【题型】解答题　【知识点】立体几何　【难度】easy
如图，在四棱锥 \(P-ABCD\) 中，\(PA \perp\) 平面 \(PAD\)，底面 \(ABCD\) 为矩形，\(E\) 为线段 \(PD\) 的中点，\(AB=1, PA=AD=2\)。

(1)求证：\(PB //\) 平面 \(ACE\)；

(2)求直线 \(AP\) 与平面 \(ACE\) 的夹角的正弦值。
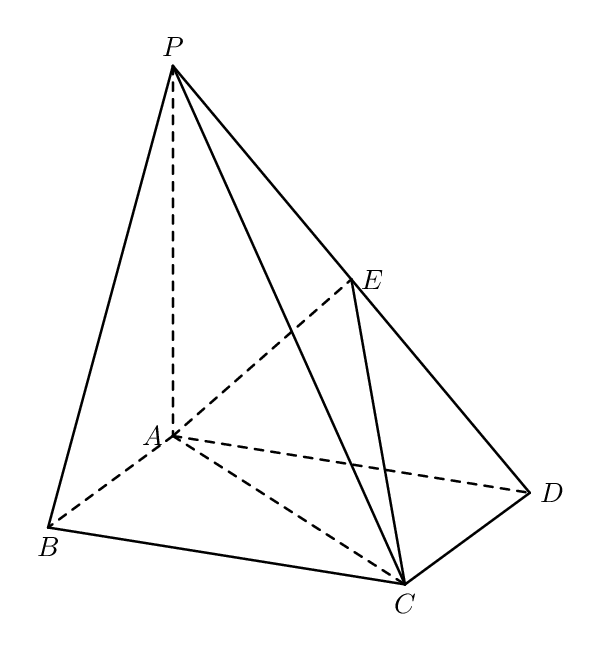
【解答】
【答案】(1)证明见解析

(2) \(\frac{\sqrt{6}}{6}\)

【知识点】证明线面平行、线面角的向量求法

【分析】（1）根据线面平行的判定定理证明 \(PB \parallel\) 平面 \(ACE\)；

（2）通过建立空间直角坐标系求出平面 \(ACE\) 的法向量，进而利用向量公式求出直线 \(AP\) 与平面 \(ACE\) 所成角的正弦值。

【详解】（1）连接 \(BD\) 交 \(AC\) 于点 \(F\)；\(E\) 是 \(PD\) 的中点，\(F\) 是 \(BD\) 中点。\(EF \parallel PB\)。

又\(\because EF \subset\) 平面 \(ACE\)，\(PB \subset\) 平面 \(ACE\)。\(\therefore PB \parallel\) 平面 \(ACE\)。

（2）建立如图所示的空间直角坐标系 \(A-xyz\)，则 \(A(0,0,0)\)，\(C(1,2,0)\)，\(E(0,1,1)\)，

\[\therefore\overrightarrow{AE} = (0,1,1),\quad \overrightarrow{AC} = (1,2,0).\]

设平面 \(ACE\) 的法向量为 \(\vec{n} = (x,y,z)\)，则
\(\begin{cases}
\vec{n} \cdot \overrightarrow{AC} = 0 \\
\vec{n} \cdot \overrightarrow{AE} = 0.
\end{cases}\)

\[
\therefore \begin{cases}
x + 2y = 0 \\
y + z = 0.
\end{cases}
\]
令 \(x = 2\)，则 \(y = -1\)，\(z = 1\)。

\(\therefore \vec{n} = (2,-1,1)\) 是平面 \(ACE\) 的一个法向量。\(\overrightarrow{AP} = (0,0,2)\)，

设直线 \(AP\) 与平面 \(ACE\) 所成角为 \(\theta\)，

则直线 \(AP\) 与平面 \(ACE\) 所成角的正弦值为
\[\sin \theta = \left| \frac{\overrightarrow{AP} \cdot \vec{n}}{\left| \overrightarrow{AP} \right| \left| \vec{n} \right|} \right| = \left| \frac{0 \times 0 + 0 \times (-1) + 2 \times 1}{2 \times \sqrt{2^2 + (-1)^2 + 1^2}} \right| = \frac{\sqrt{6}}{6}.\]
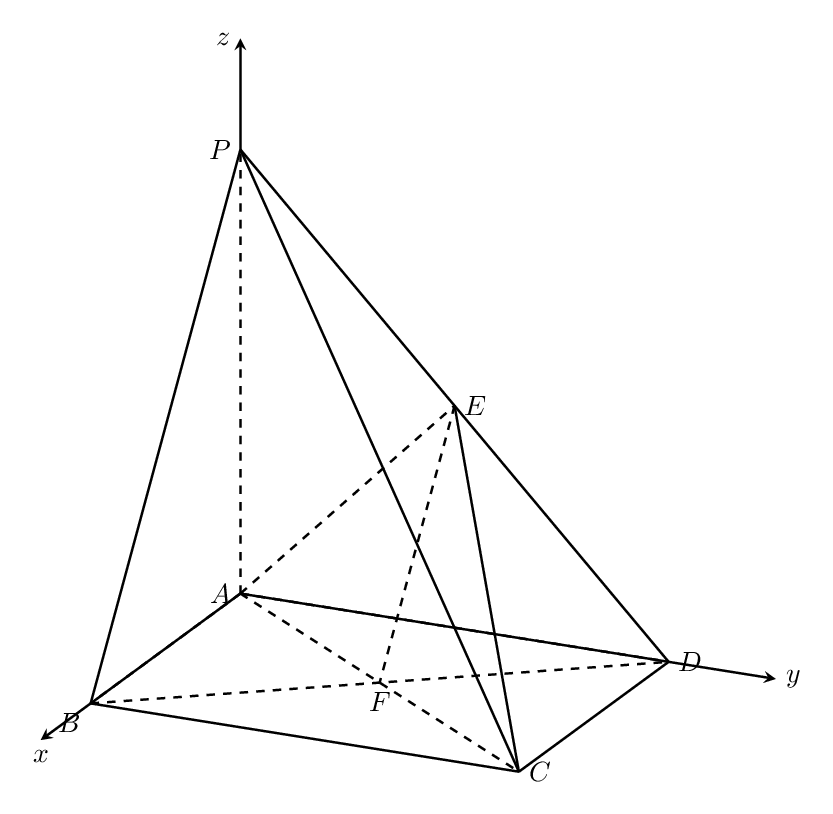